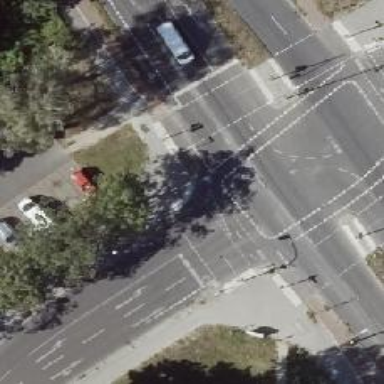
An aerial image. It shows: Cycleway with asphalt surface. There is crossing with traffic signals for cyclists.